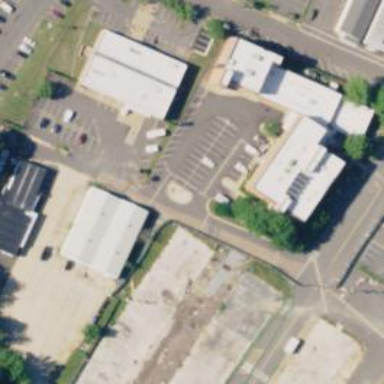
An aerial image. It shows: Parking area with asphalt surface.